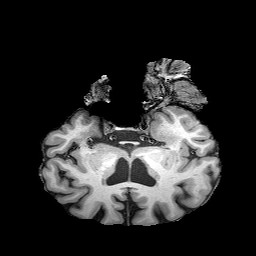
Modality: T1w
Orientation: sagittal
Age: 69
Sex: male
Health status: healthy